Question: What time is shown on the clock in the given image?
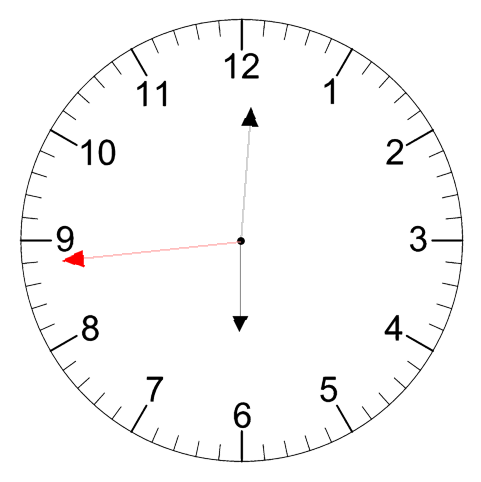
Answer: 06:00:44